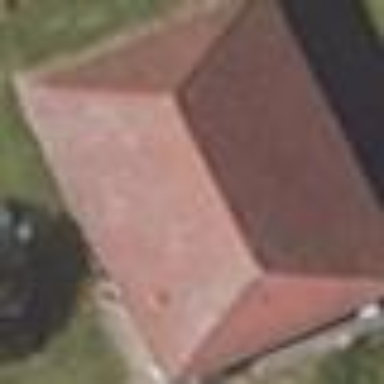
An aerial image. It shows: Hipped roof on residential building.